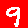
Digit: 9